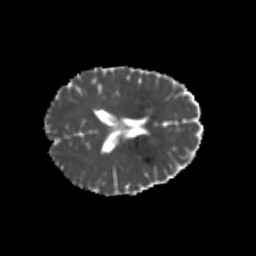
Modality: MD
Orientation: axial
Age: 20
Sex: female
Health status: healthy
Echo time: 0.074 s